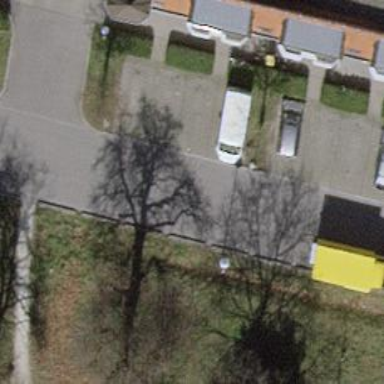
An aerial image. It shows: Parking available on the street side.